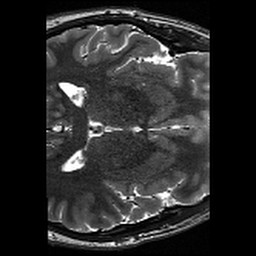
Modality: T2w
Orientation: axial
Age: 24
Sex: male
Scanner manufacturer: siemens
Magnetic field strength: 3 T
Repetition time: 13.15 s
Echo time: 0.082 s